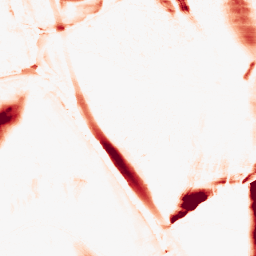
Category: morphological
Decomposition family: morphological_ellipse
Decomposition parameters: operation: opening
width: 10
height: 50
Upsampling method: sinc_hamming
Upsampling parameters: scale: 2
kernel_size: 4
Upsampling scale: 2